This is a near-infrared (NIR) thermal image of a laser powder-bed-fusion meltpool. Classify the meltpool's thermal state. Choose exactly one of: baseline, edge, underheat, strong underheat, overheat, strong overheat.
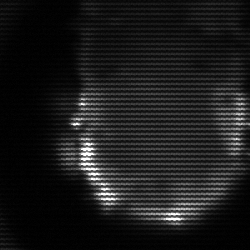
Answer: baseline